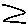
Label: zigzag